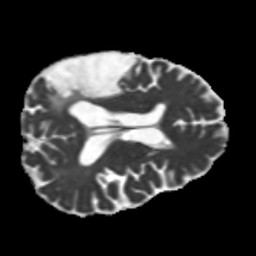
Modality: MD
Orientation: axial
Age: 66
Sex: male
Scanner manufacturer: siemens
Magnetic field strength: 3 T
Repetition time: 5.25 s
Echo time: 0.08 s